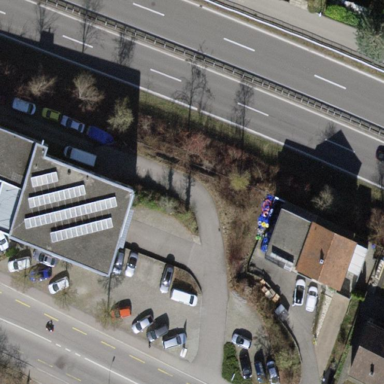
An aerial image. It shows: Commercial building.